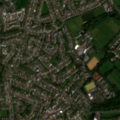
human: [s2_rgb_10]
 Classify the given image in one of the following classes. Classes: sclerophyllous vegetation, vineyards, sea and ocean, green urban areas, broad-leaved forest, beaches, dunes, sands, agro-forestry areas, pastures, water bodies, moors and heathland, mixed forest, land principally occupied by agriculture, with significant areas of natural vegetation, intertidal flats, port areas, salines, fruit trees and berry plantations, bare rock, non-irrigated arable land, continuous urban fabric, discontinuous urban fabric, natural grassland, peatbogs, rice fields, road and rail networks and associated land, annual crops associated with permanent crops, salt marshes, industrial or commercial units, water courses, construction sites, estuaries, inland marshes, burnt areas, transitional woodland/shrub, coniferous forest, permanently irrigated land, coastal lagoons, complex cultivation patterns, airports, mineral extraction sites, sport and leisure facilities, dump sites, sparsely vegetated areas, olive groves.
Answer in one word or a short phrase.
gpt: discontinuous urban fabric, green urban areas